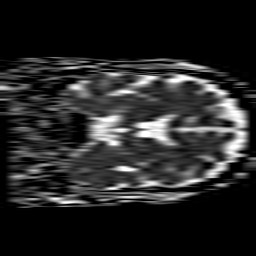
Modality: ADC
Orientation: coronal
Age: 51
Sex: male
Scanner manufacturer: philips
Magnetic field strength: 1.5 T
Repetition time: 3.882 s
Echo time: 0.09873 s